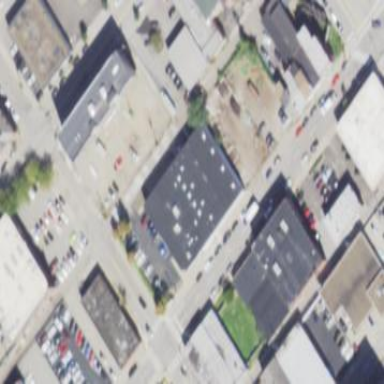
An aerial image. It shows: Building that houses clothes shop.